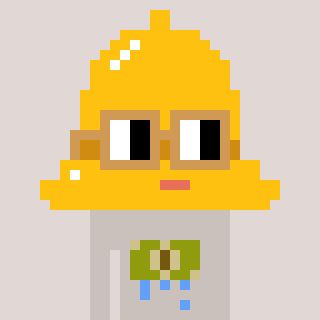
a pixel art character with square brown glasses, a bell-shaped head and a foggrey-colored body on a warm background